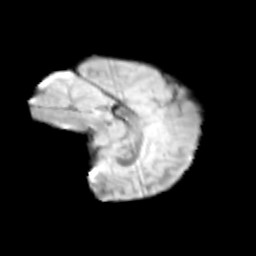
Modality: T2w
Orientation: sagittal
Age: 11
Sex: female
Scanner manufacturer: siemens
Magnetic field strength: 3 T
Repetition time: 3.8 s
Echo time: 0.07 s